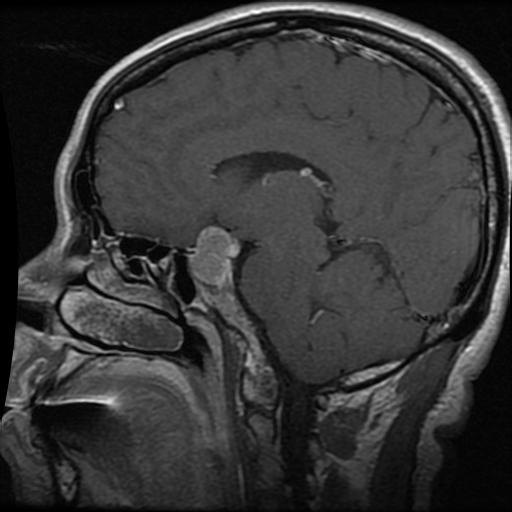
Label: pituitary